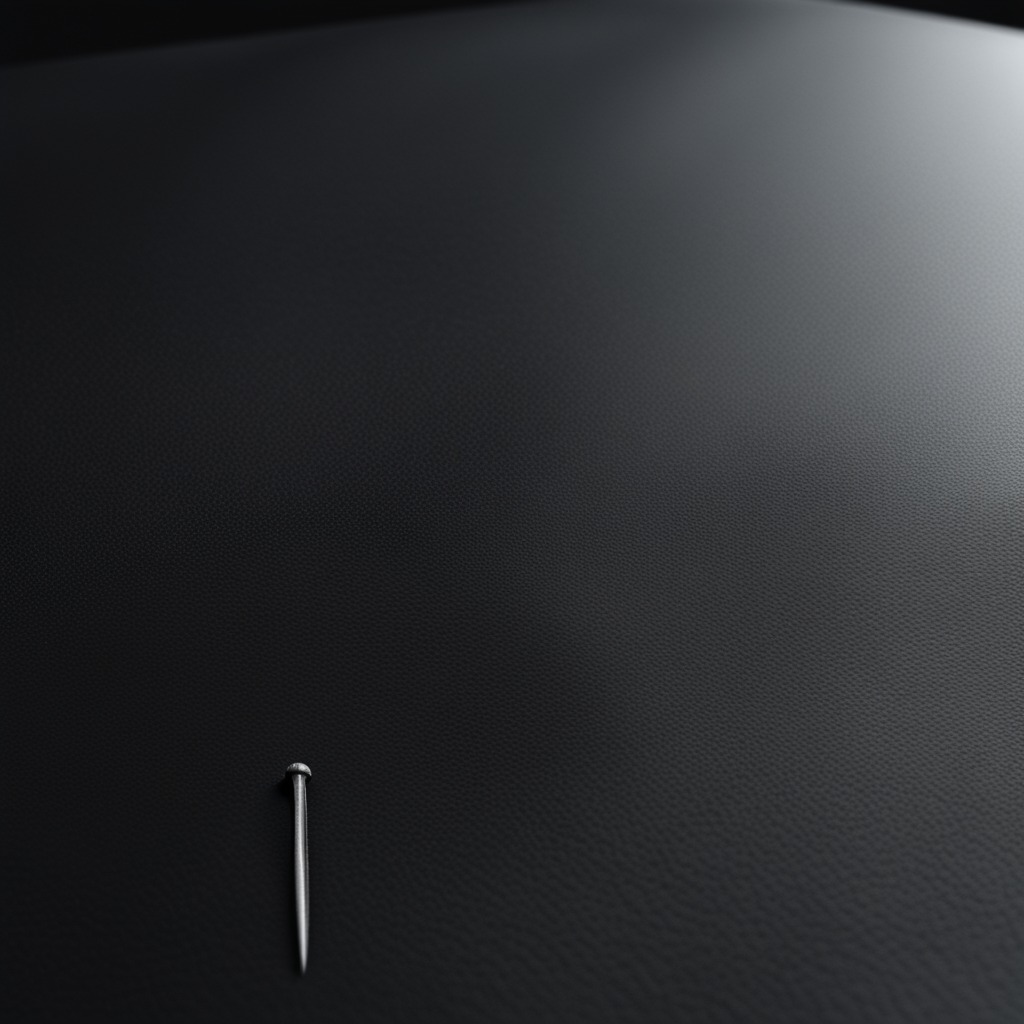
An iron nail lies on the clean granite tabletop inside a workshop at night.